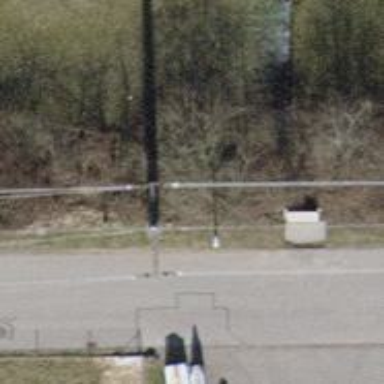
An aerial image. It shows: Minor power line.